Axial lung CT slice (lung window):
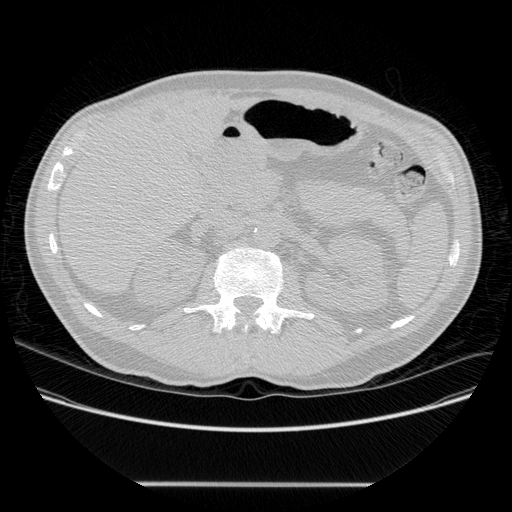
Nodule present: no